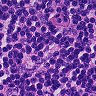
Metastatic tissue present: yes